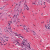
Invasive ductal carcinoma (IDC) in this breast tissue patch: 0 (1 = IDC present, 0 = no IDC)